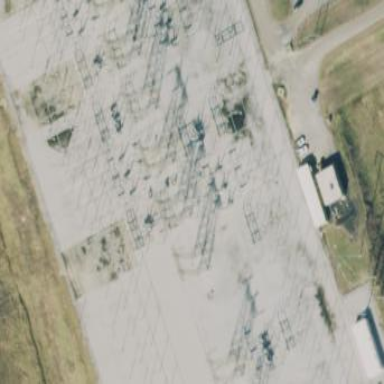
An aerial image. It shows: Power line carrying busbar.